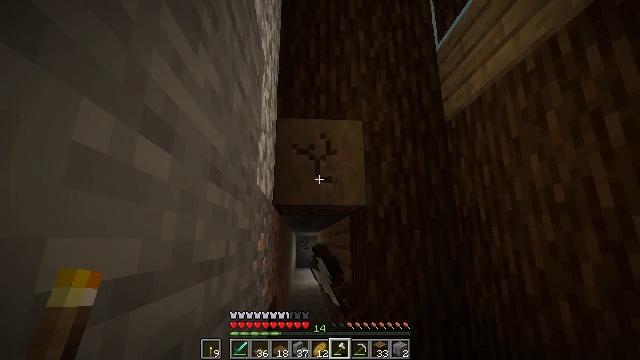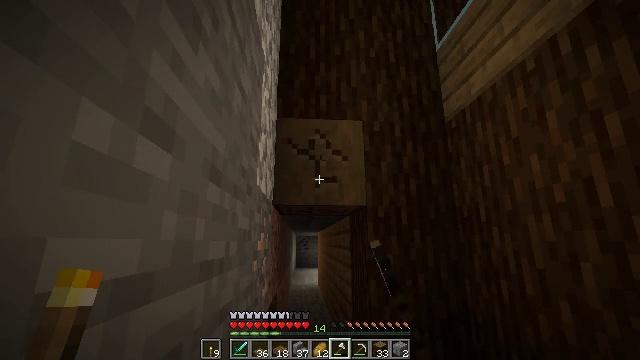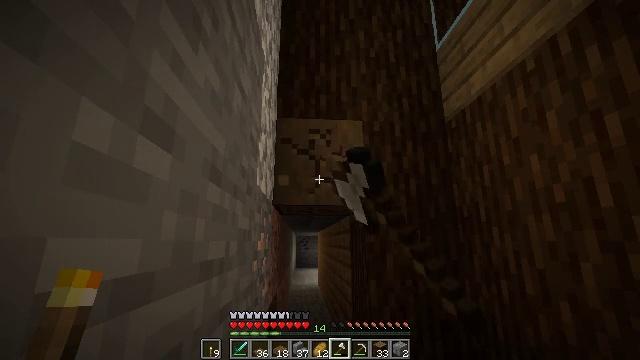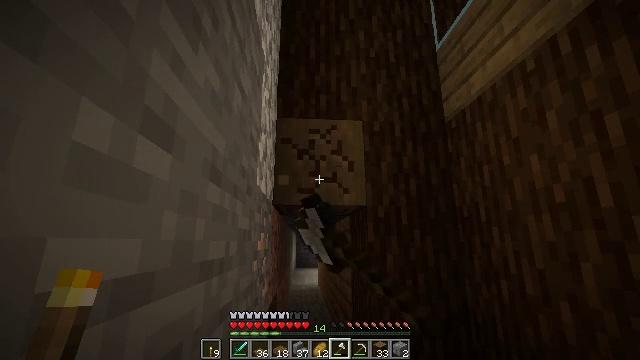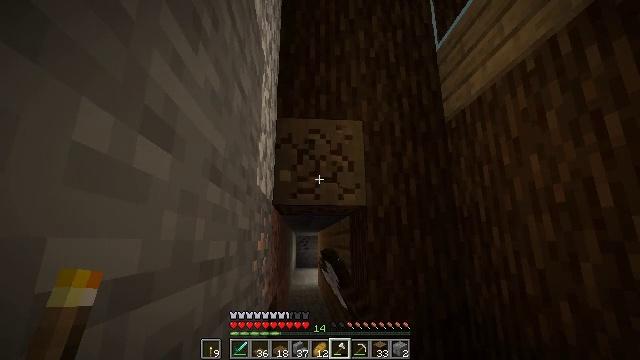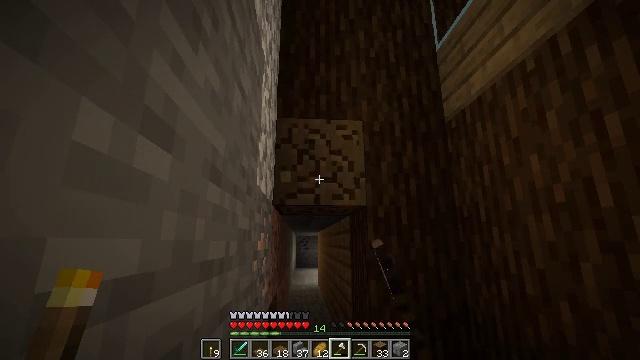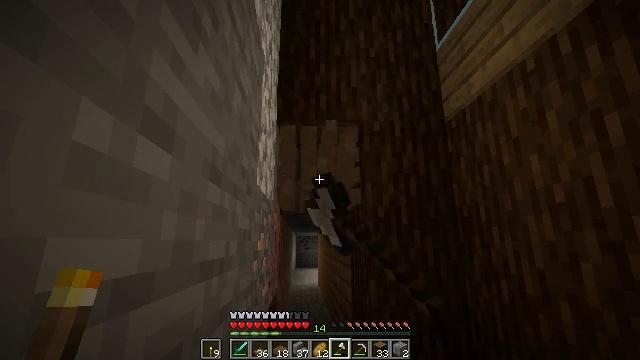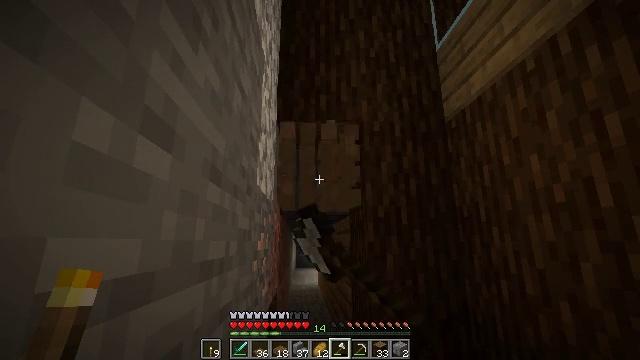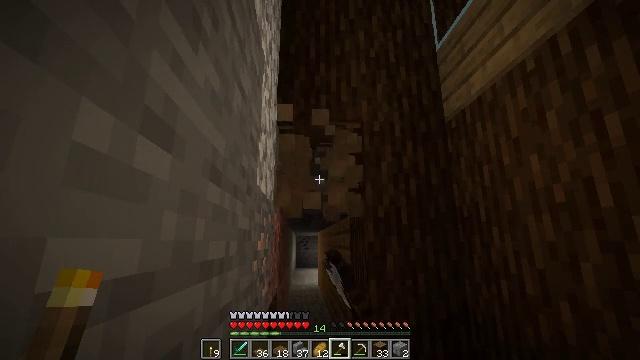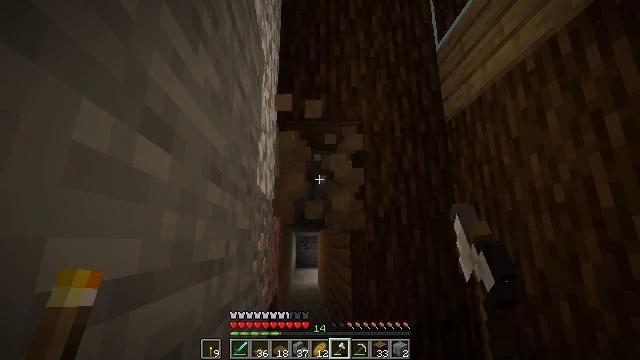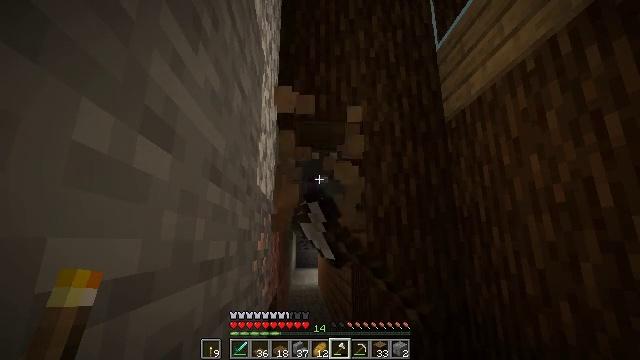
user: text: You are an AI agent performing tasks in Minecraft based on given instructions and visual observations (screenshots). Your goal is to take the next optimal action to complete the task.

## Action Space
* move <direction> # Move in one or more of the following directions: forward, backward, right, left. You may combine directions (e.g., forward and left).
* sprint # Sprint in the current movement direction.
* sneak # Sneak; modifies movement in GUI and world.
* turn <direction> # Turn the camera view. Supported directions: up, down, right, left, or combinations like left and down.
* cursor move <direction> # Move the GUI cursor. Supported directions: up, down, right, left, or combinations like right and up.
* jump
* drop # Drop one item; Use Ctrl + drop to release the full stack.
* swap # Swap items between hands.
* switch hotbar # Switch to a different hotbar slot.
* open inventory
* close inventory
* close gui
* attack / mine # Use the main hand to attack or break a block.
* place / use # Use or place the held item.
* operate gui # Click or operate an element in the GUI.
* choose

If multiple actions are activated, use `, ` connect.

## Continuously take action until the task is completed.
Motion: motion action
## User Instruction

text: Gather stripped spruce log from the tree.
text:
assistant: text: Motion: attack / mine
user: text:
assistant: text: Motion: attack / mine
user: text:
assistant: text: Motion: attack / mine
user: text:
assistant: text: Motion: attack / mine
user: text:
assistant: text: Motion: attack / mine
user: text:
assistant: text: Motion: attack / mine
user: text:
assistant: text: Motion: attack / mine
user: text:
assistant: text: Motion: attack / mine
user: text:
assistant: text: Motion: attack / mine
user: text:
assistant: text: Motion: attack / mine
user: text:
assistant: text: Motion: attack / mine